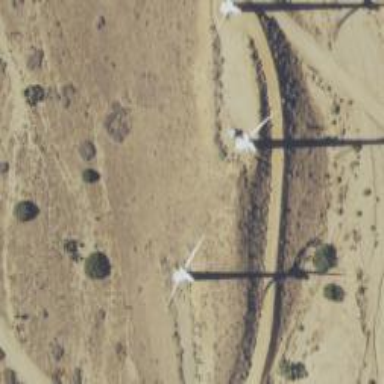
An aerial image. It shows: Wind power generator utilizing wind turbines.